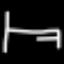
Label: bed